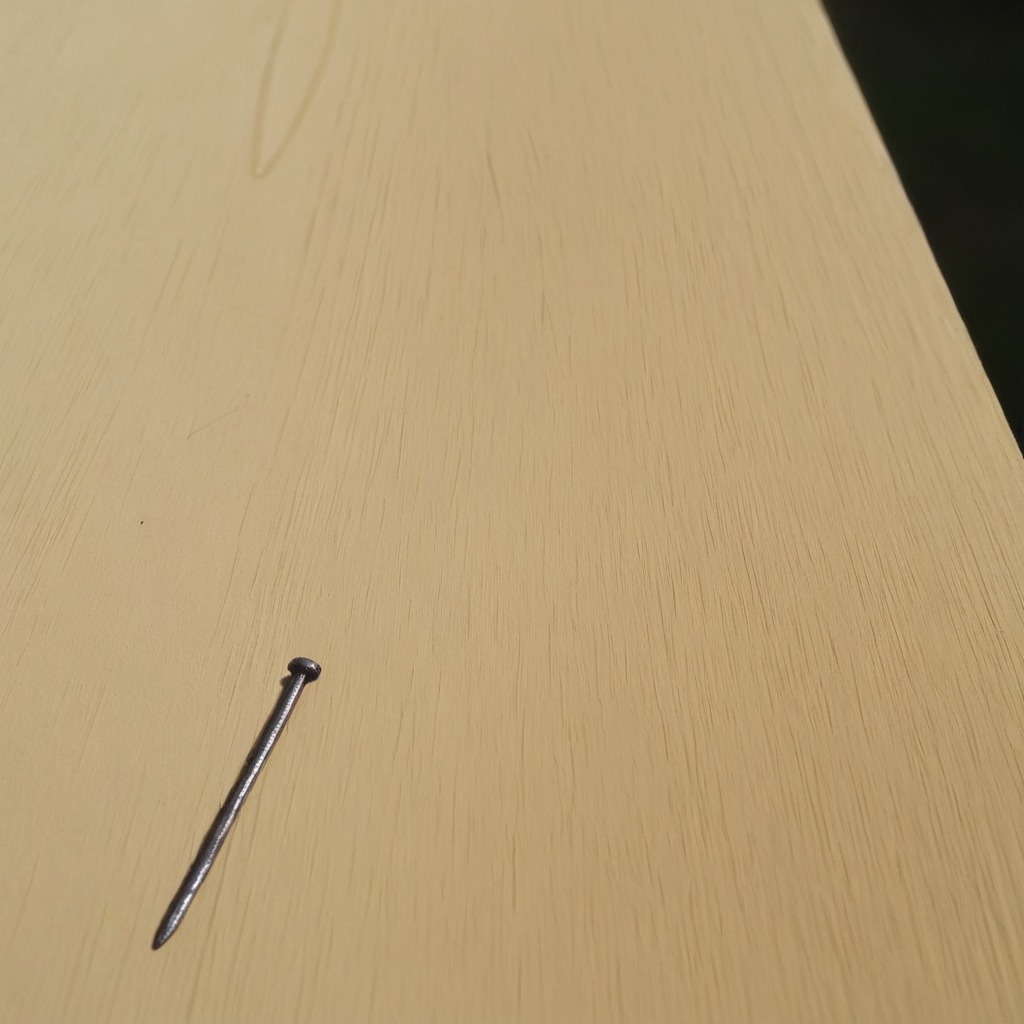
An iron nail is lying on a plywood surface in a paint workshop lit by afternoon window light.